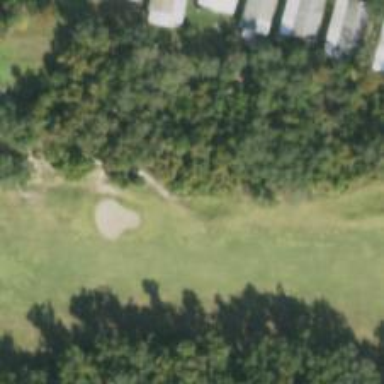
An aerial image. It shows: Pathway for golfing.